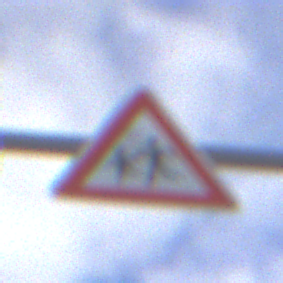
Verkehrszeichen: KinderRechts
Umgebung: Outdoor, Nature
Tageszeit: SunriseSunset
Wetter: PartlyCloudy
Licht: Natural
Jahreszeit: NotSpecified
Kontrast: HighContrast